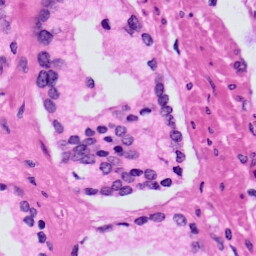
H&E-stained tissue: Prostate